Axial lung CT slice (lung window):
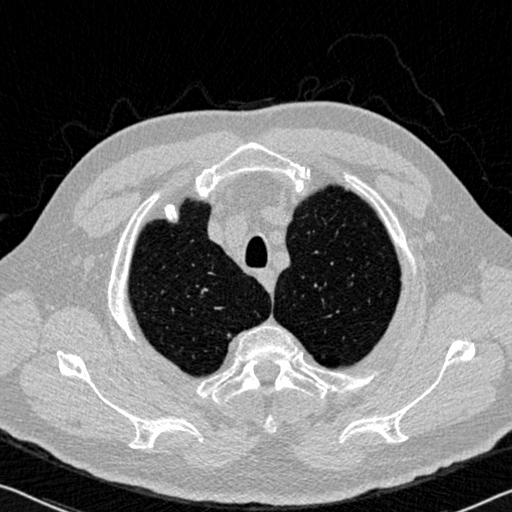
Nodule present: no